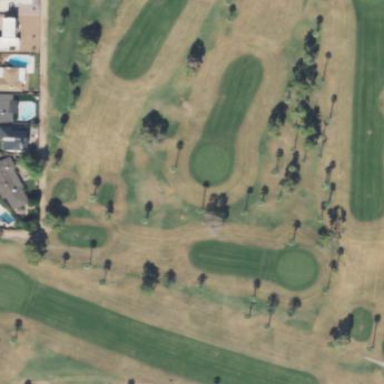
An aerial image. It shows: Leisure land designated as 9-hole golf course.